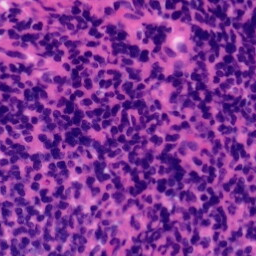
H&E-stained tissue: Tonsil